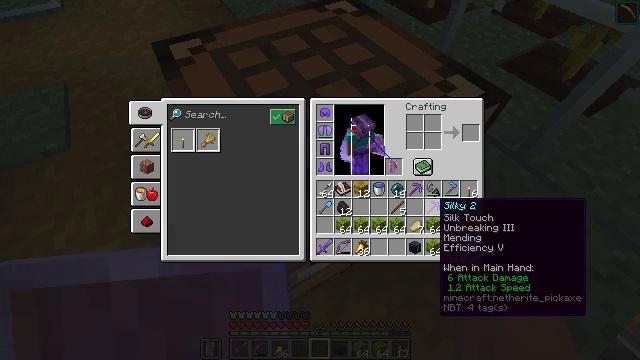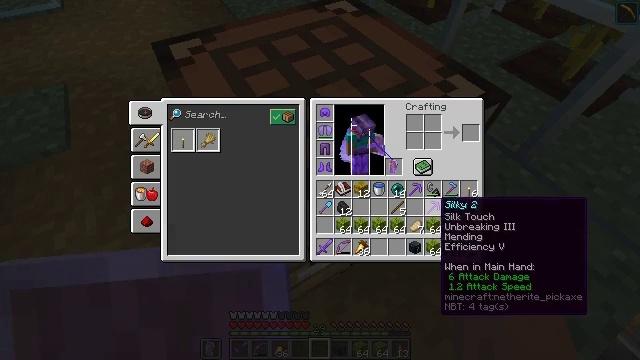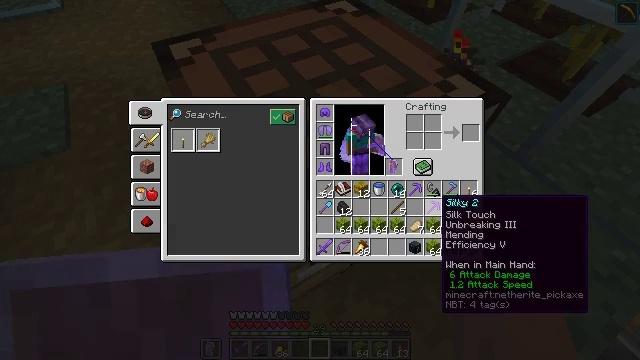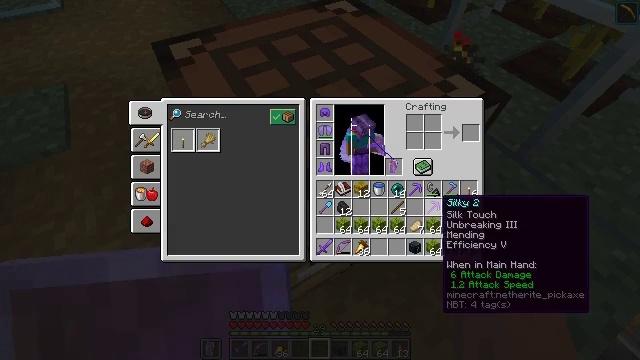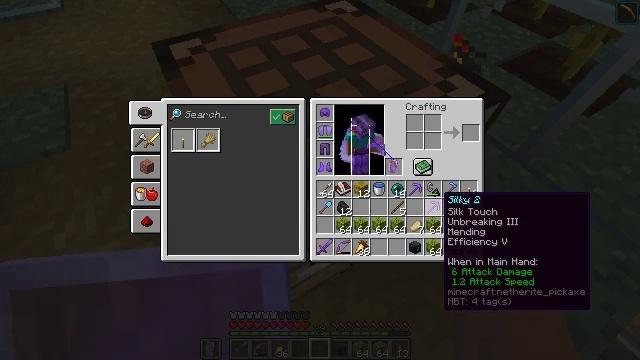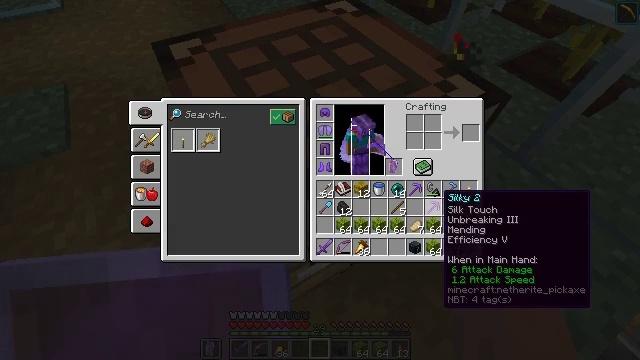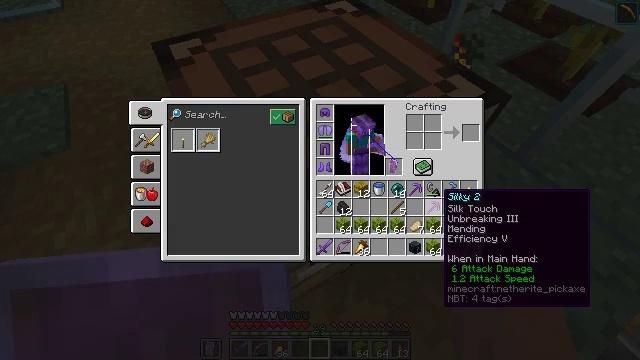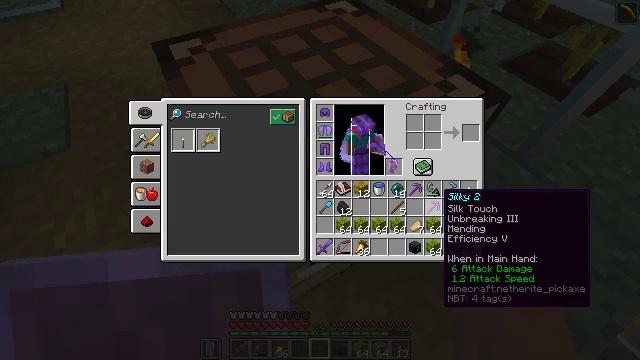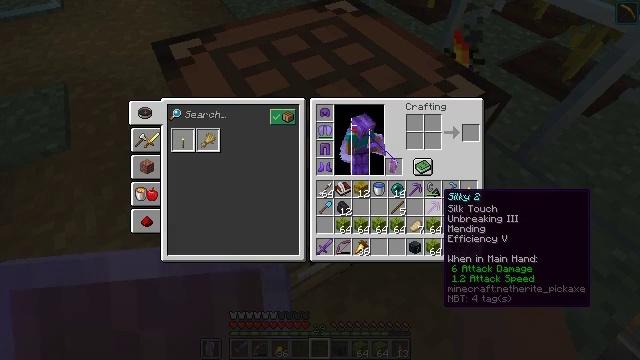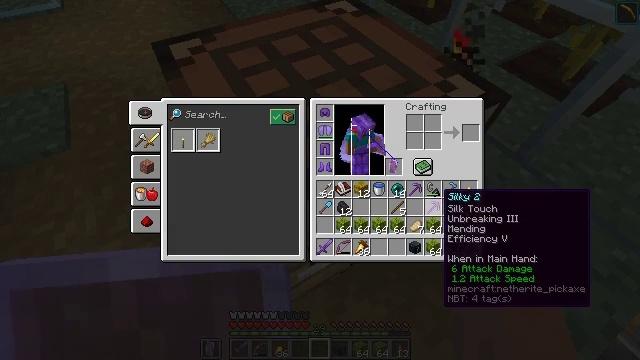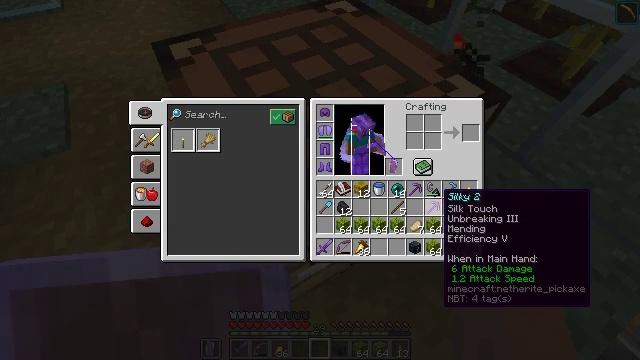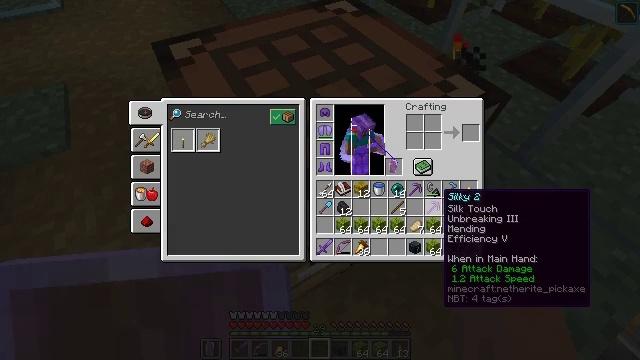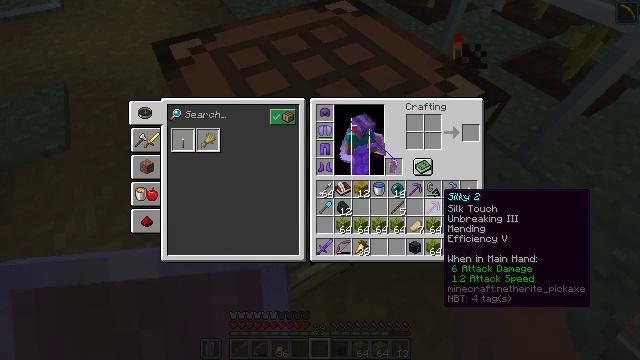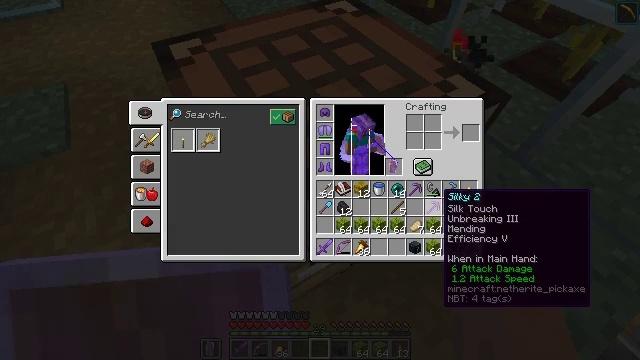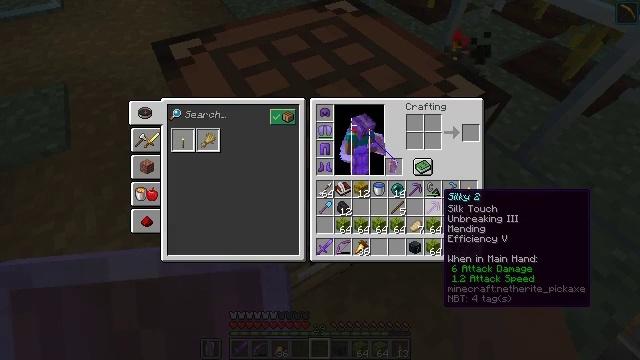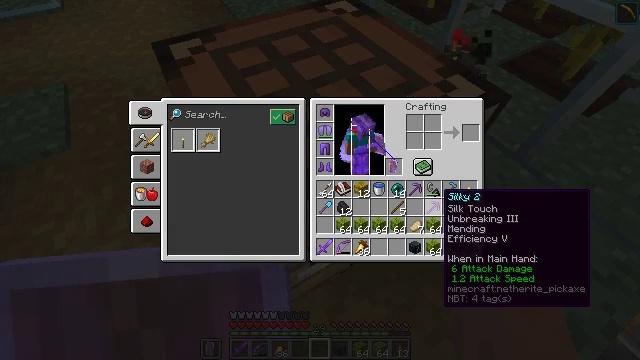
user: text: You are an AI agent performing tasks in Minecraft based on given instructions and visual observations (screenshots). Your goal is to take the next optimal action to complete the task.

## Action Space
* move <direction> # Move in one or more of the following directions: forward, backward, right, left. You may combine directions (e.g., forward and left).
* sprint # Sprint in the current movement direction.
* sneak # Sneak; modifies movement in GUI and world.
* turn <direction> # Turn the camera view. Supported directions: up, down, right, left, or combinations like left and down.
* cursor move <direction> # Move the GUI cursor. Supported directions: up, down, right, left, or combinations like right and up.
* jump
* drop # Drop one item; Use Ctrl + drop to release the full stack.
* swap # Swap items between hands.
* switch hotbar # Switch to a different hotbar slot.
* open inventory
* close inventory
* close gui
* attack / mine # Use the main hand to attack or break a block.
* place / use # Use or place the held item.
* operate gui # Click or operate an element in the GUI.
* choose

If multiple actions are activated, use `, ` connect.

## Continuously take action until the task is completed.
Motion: motion action
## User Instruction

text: Attack the crafting table to break it.
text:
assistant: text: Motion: sneak
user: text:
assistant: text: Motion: sneak
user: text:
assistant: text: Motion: sneak
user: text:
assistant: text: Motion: sneak
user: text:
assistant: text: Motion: sneak
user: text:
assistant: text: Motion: sneak
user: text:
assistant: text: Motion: sneak
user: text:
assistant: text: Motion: sneak
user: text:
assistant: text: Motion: sneak
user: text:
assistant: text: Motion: sneak
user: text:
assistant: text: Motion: sneak
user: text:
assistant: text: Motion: sneak
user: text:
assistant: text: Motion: sneak
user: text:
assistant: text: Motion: sneak
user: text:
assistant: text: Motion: sneak
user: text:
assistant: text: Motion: sneak, cursor move right
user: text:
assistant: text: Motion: sneak, cursor move right
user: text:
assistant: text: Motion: sneak
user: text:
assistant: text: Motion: sneak, cursor move right
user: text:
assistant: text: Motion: sneak
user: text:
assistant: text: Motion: sneak
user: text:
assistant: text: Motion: sneak
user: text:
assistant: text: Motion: sneak
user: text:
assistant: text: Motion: sneak
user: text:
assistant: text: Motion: sneak
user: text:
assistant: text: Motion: sneak
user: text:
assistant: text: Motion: sneak
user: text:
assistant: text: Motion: sneak
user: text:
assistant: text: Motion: sneak
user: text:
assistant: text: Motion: sneak